Group 1:
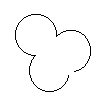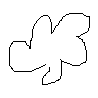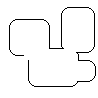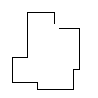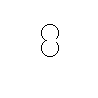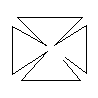
Group 2:
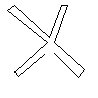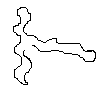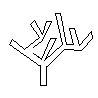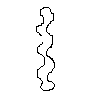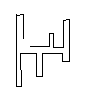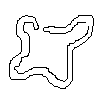
Rule separating the two groups: Bulky interior, if closed vs. narrow interior, if closed.
Concepts: approximately, elongated_compact, imperfection_small
Author: Harry E. Foundalis